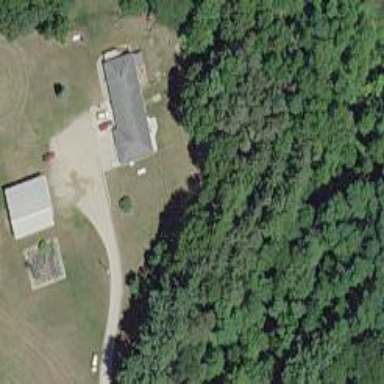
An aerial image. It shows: Veterinary facility.